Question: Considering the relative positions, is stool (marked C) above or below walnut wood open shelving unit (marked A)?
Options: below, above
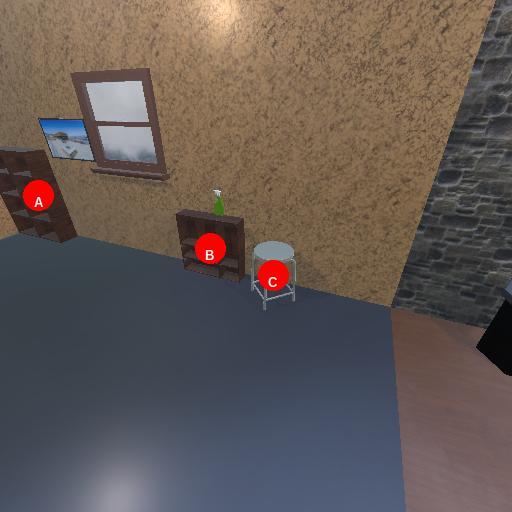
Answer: below